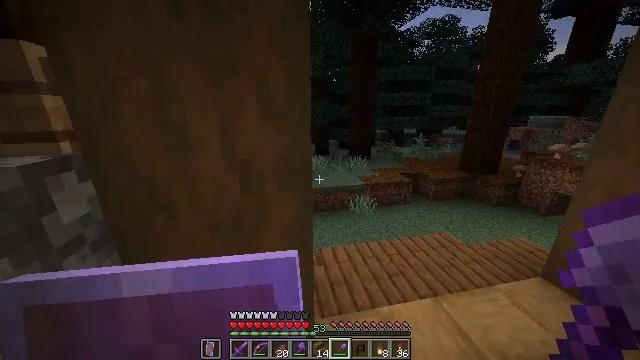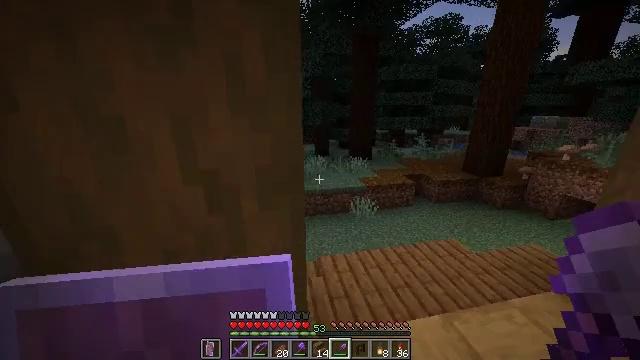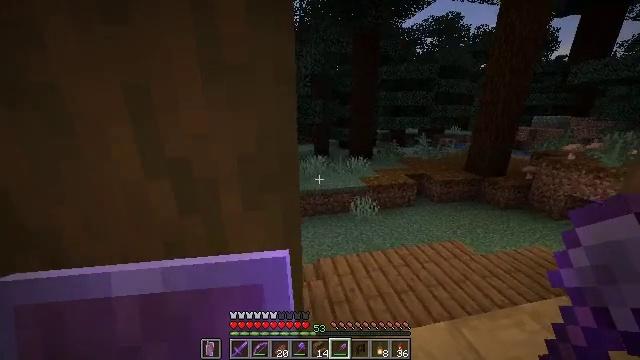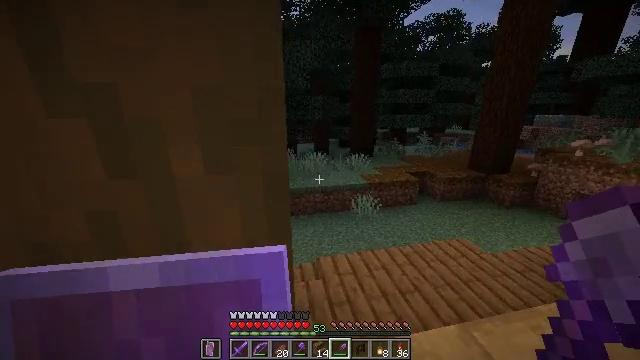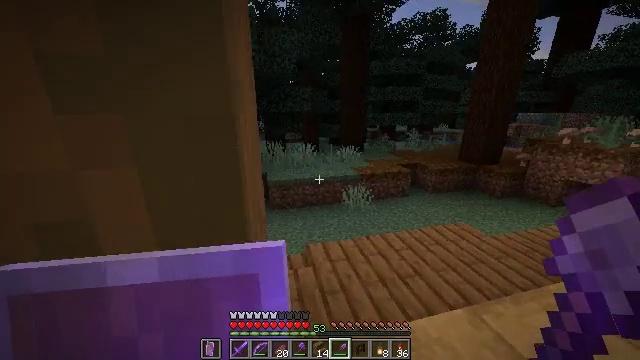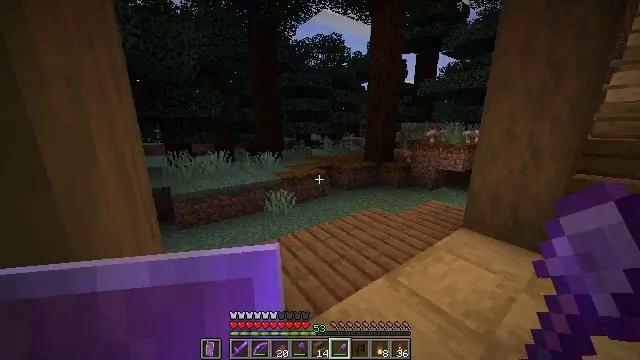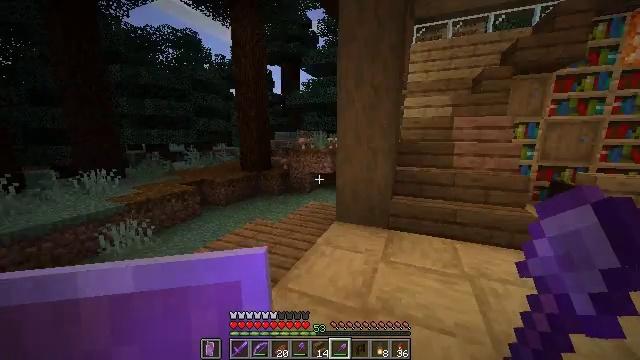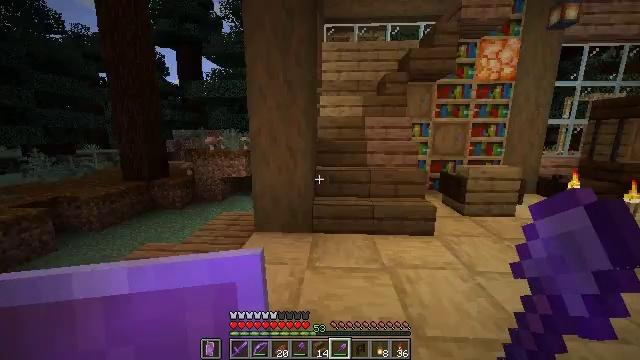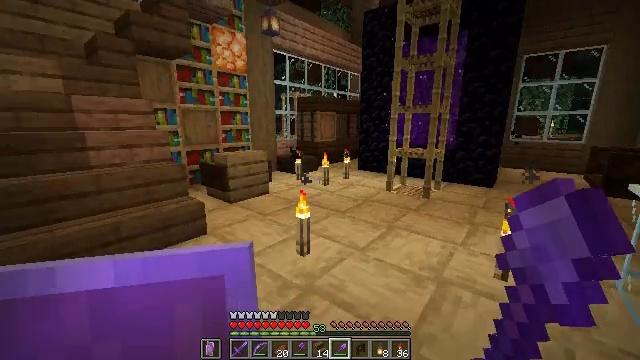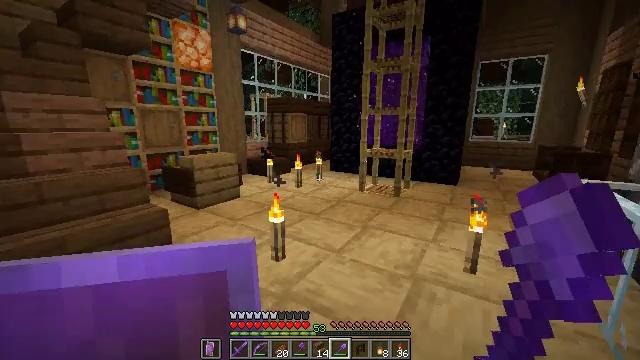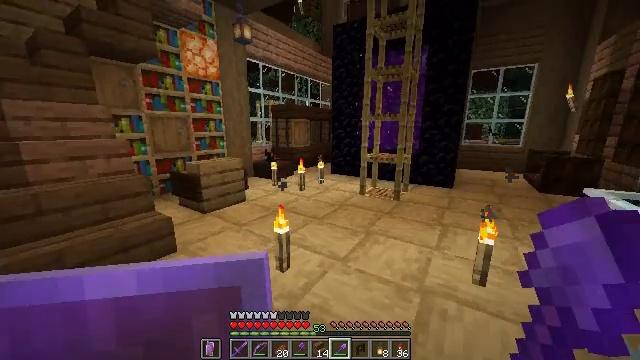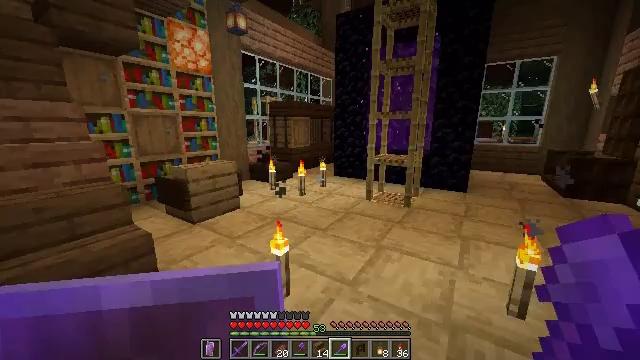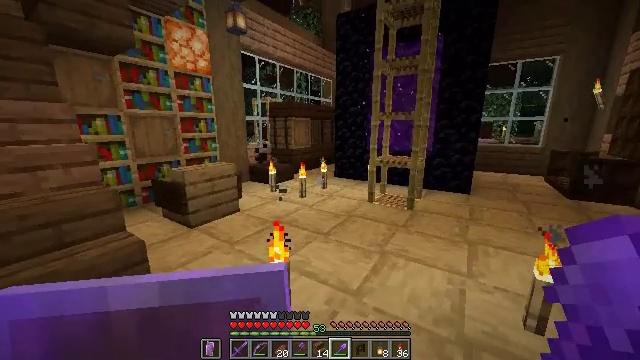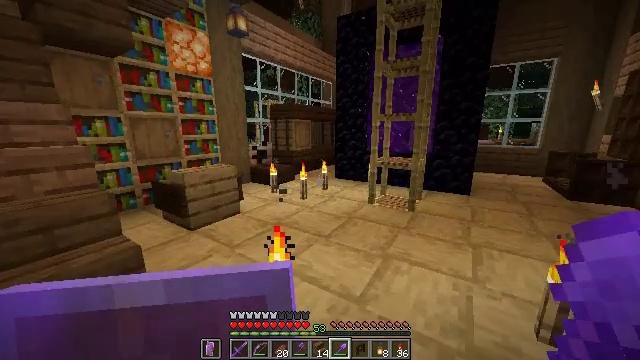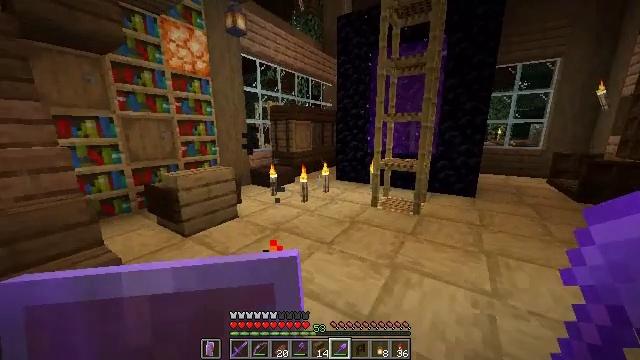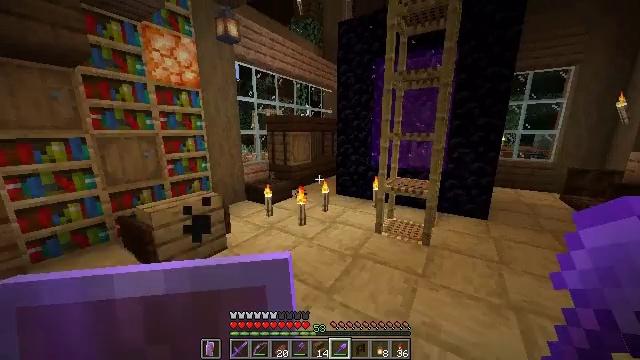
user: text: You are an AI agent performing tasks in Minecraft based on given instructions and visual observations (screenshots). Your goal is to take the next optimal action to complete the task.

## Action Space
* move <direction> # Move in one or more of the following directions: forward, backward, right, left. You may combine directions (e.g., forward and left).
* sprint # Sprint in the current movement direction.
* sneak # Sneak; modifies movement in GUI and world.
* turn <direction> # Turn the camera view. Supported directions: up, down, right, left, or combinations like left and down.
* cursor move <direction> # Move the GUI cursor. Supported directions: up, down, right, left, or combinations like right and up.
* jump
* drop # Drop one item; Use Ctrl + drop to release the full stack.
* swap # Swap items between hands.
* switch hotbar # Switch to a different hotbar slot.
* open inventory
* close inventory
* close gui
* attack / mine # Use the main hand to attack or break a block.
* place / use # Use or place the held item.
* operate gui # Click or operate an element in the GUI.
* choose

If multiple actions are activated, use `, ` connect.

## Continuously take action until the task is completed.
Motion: motion action
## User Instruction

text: Mine the beehive on the tree.
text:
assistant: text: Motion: move forward, sprint
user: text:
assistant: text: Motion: move forward, sprint
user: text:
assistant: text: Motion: move forward, sprint
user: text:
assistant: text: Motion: move forward, sprint, turn right
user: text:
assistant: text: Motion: move forward, sprint, turn right and up
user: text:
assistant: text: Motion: move forward, sprint, turn right and up
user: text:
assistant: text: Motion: move forward, sprint, turn right
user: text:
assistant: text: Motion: move forward, sprint, turn right and down
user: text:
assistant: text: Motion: move forward, sprint, turn right
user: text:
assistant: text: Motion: move forward, sprint
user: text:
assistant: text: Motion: move forward, sprint
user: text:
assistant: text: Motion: move forward, sprint
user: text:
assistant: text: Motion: move forward, sprint
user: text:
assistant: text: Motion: move forward, sprint
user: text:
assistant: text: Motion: move forward, sprint, jump
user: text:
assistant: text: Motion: move forward, sprint, jump
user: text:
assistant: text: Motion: move forward, sprint, jump
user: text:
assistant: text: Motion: move forward, sprint, jump
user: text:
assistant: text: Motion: move forward, sprint
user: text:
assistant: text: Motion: move forward, sprint
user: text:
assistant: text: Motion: move forward, sprint
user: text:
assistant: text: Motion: move forward, sprint, turn left
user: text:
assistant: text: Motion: move forward, sprint, turn left and down
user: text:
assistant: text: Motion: move forward, sprint, turn left and up
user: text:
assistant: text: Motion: turn left and up
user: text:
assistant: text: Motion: turn left and down
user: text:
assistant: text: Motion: turn left and down
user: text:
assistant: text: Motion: turn left and down
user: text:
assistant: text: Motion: turn left
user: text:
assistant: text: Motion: no_op